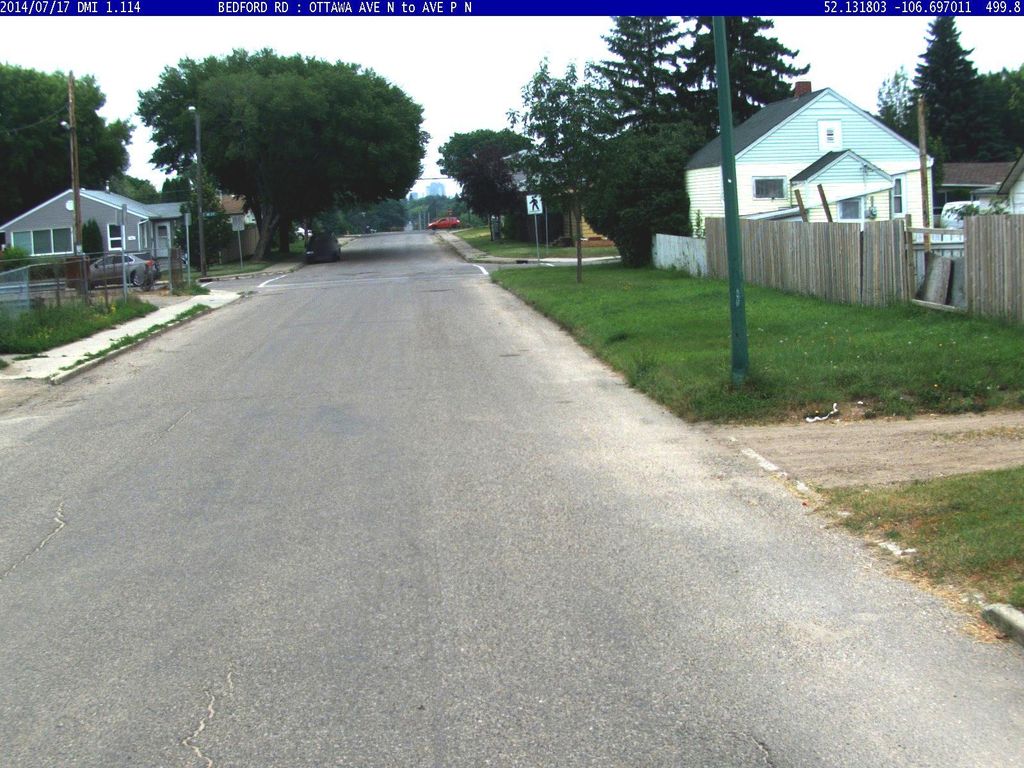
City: saskatoon